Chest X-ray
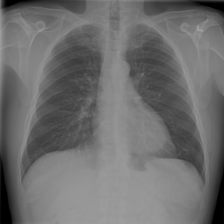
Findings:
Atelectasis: negative
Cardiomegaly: negative
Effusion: negative
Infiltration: negative
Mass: negative
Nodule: negative
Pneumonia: negative
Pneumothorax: negative
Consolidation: negative
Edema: negative
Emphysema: negative
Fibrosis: negative
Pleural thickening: negative
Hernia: negative